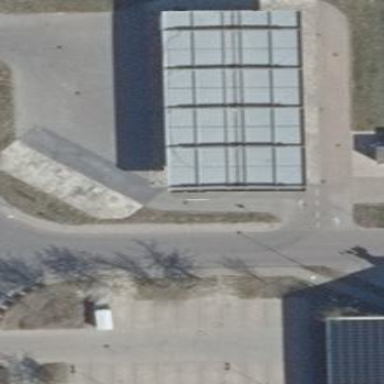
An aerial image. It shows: Fuel station.